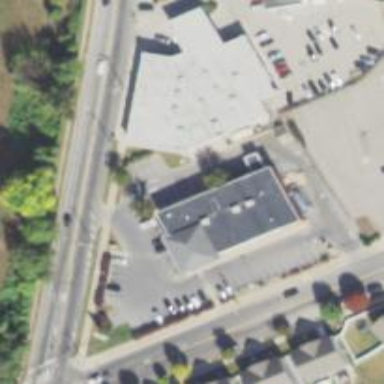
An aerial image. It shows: Pharmacy providing healthcare services.